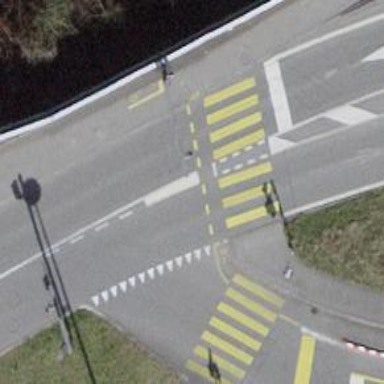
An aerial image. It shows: Uncontrolled zebra crossing with marked island on the road.